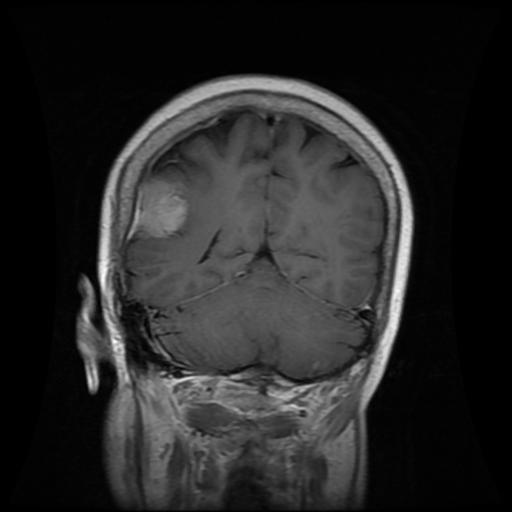
Label: meningioma